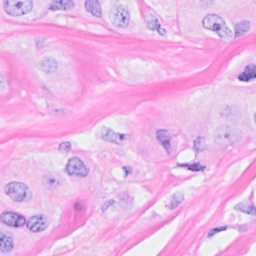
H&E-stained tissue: Breast